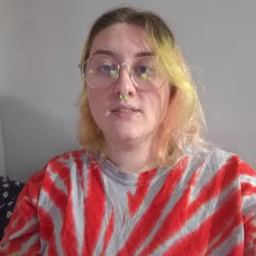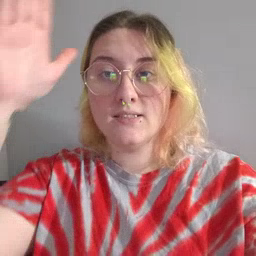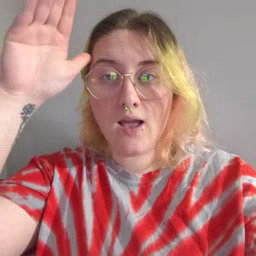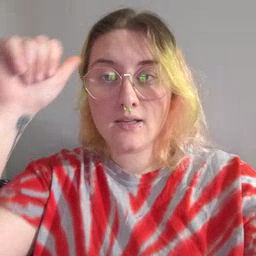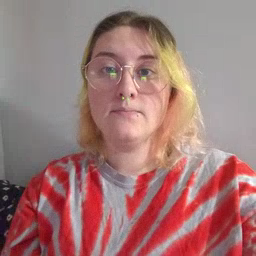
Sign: donkey